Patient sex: M
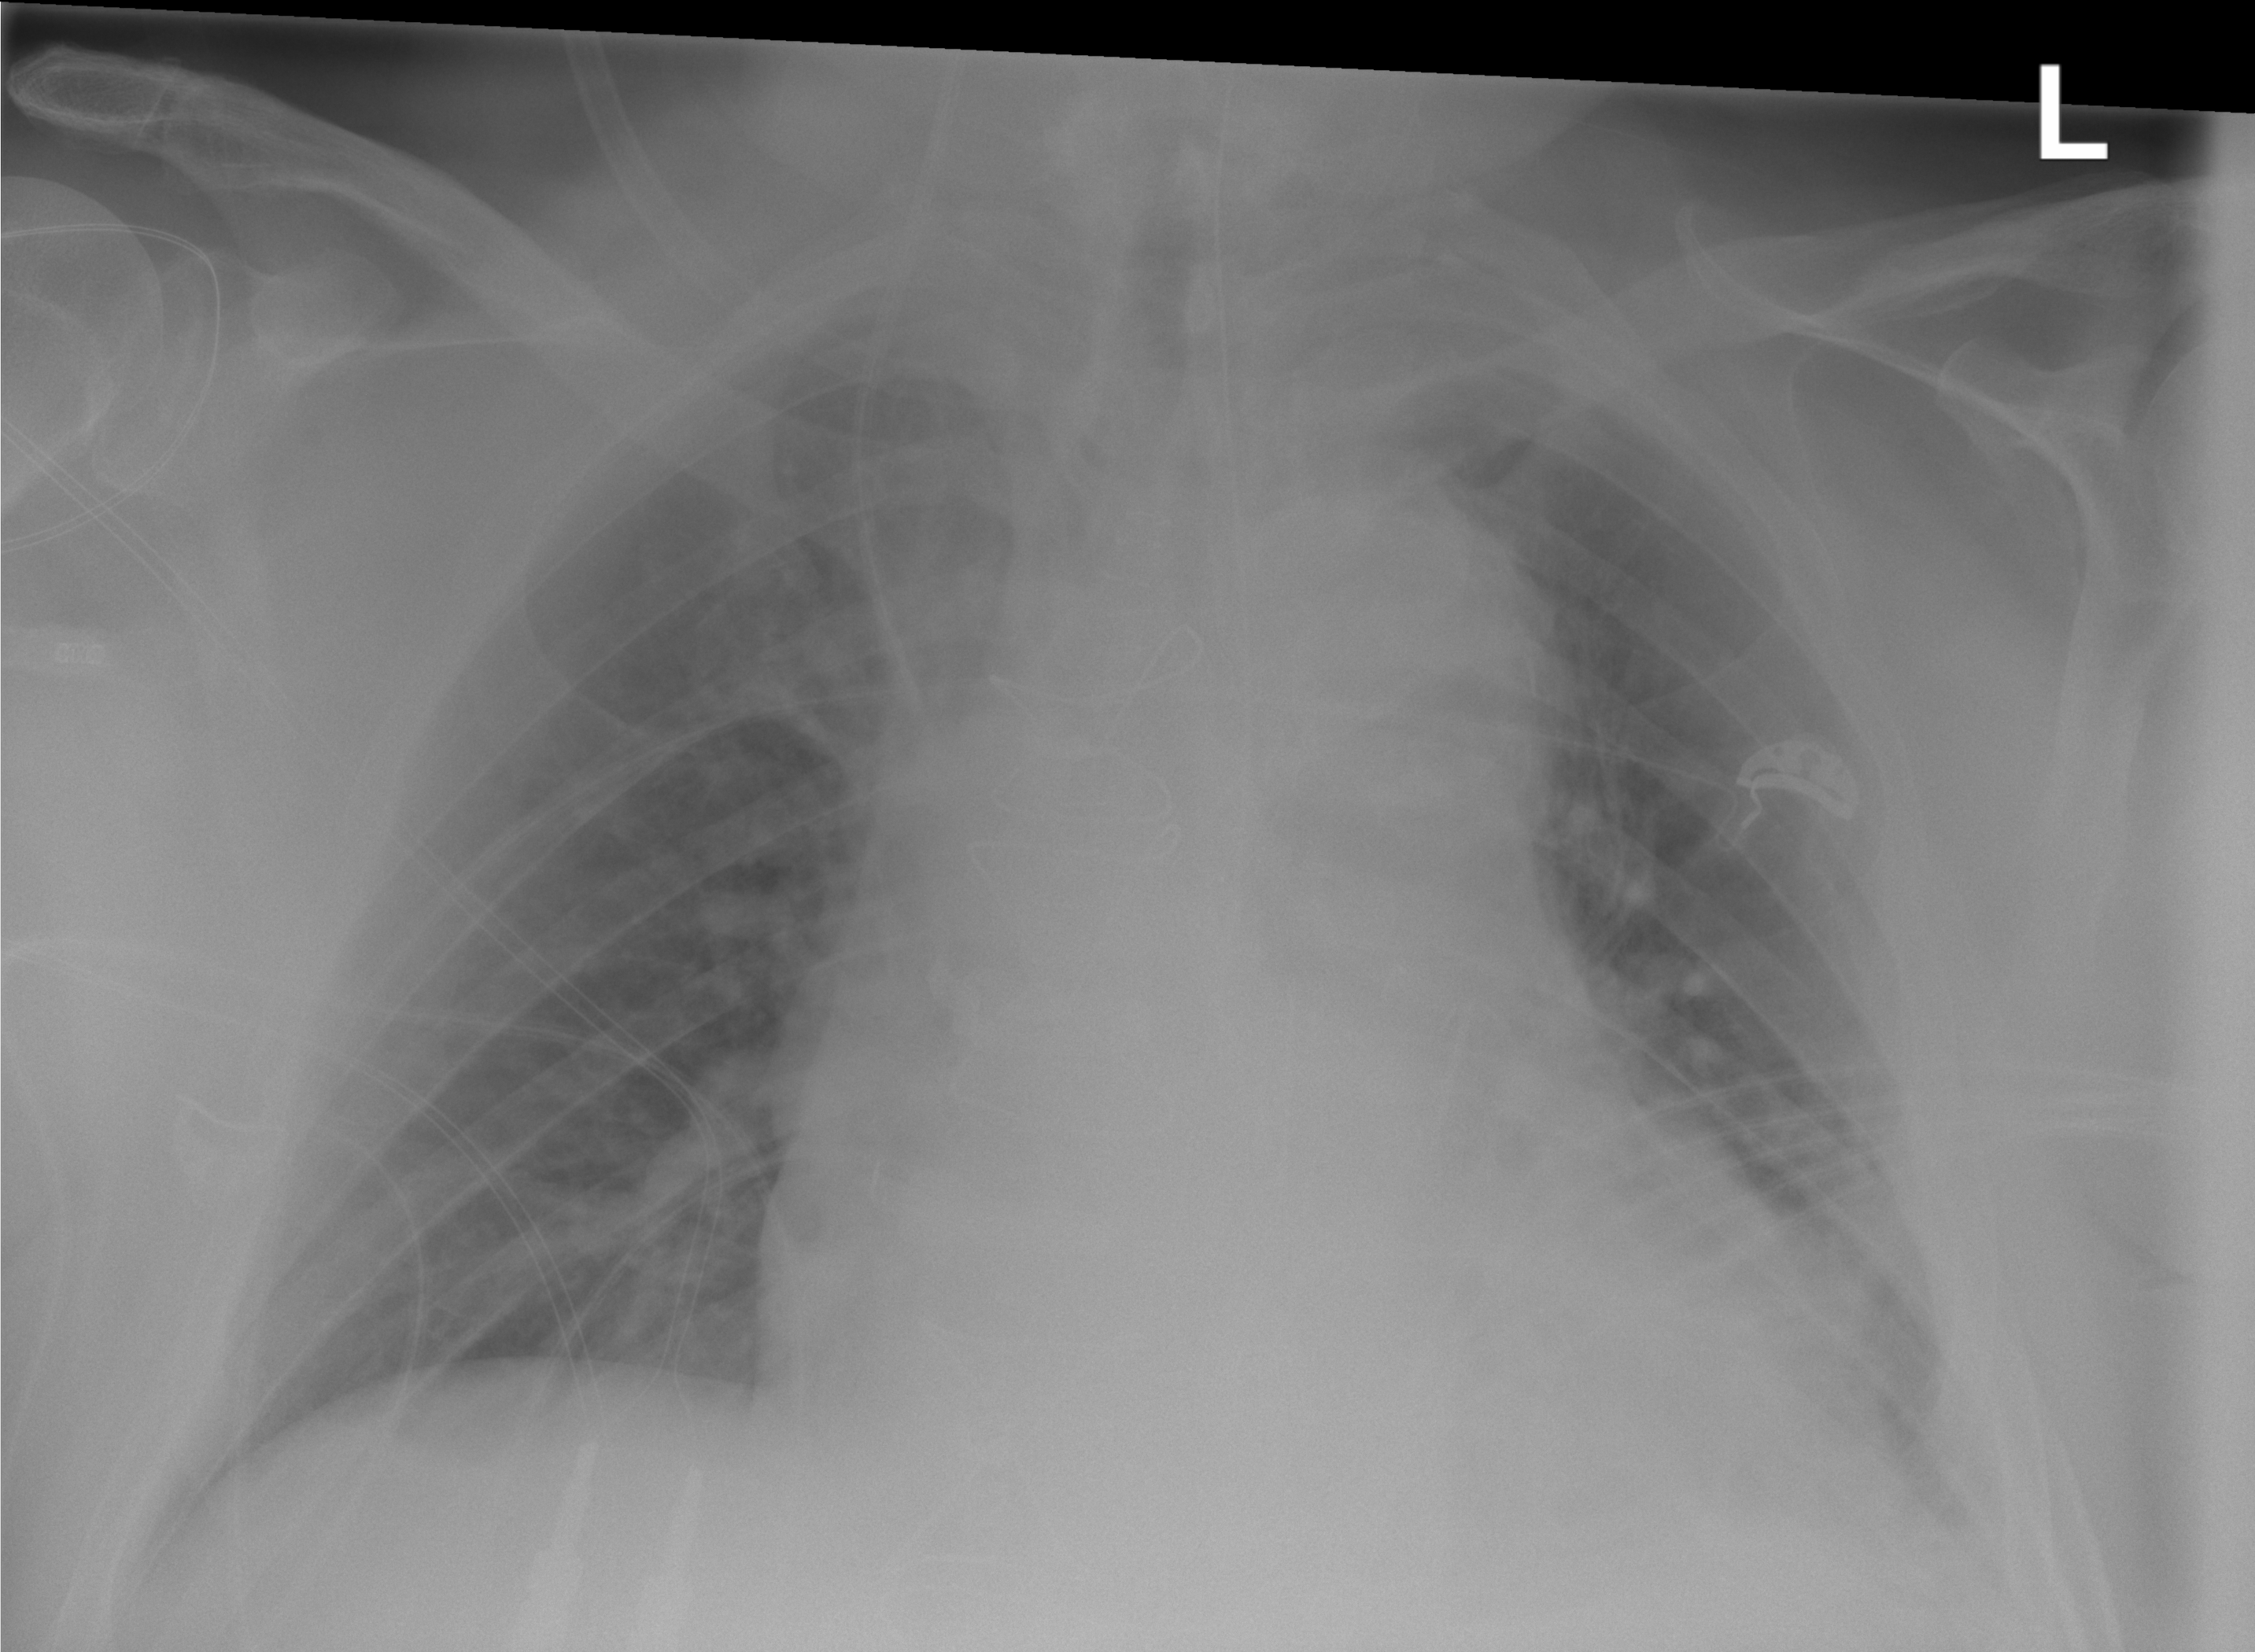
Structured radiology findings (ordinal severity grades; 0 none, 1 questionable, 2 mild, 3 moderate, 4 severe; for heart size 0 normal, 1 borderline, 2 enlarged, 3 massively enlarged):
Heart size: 2
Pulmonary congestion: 2
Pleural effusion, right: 0
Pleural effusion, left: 2
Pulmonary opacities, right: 0
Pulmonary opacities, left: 0
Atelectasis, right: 0
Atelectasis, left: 2